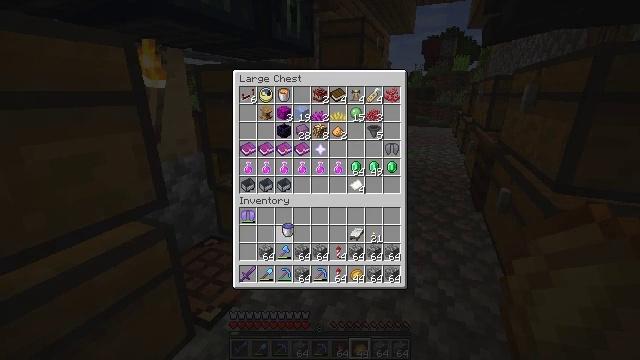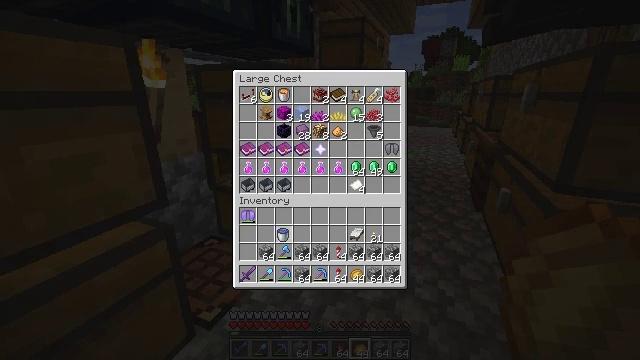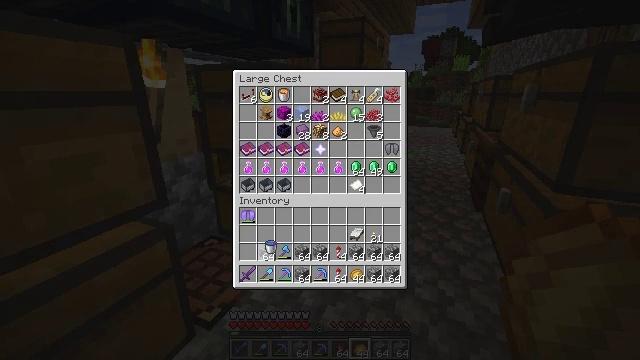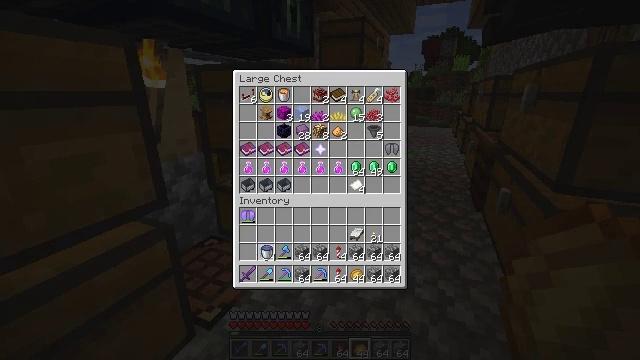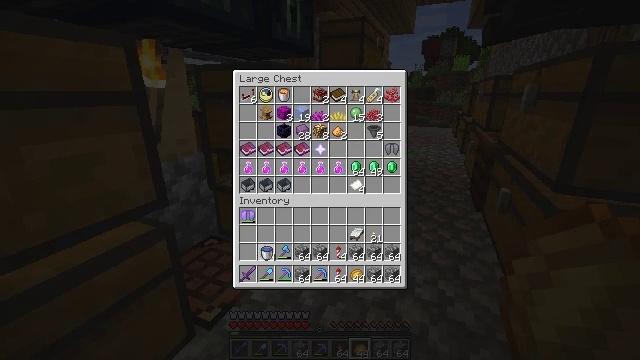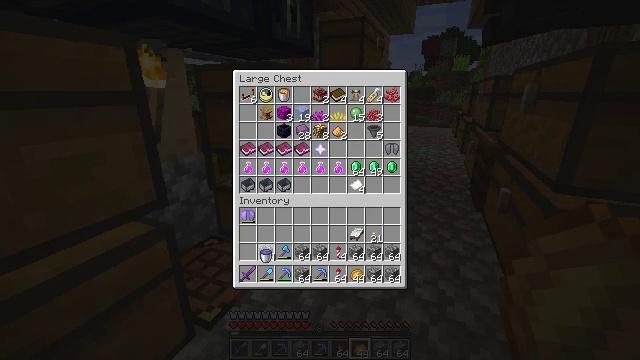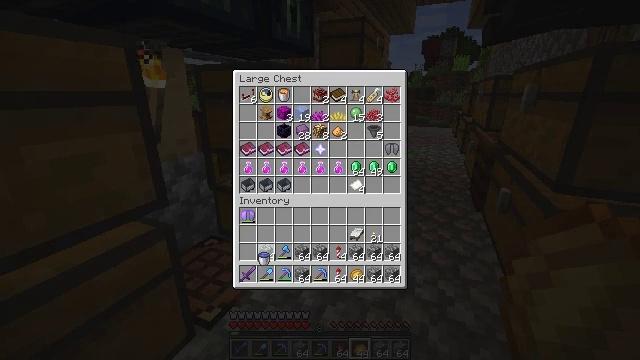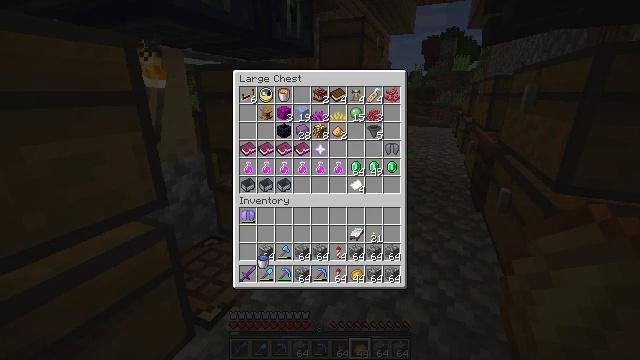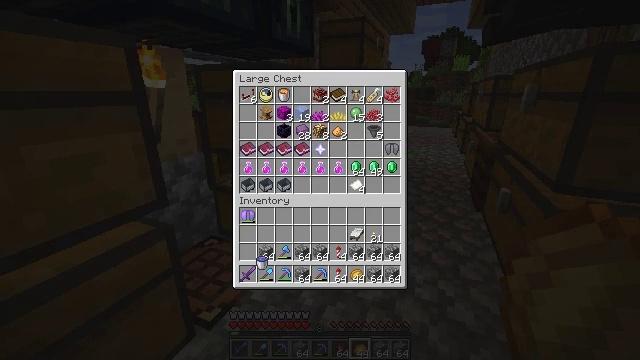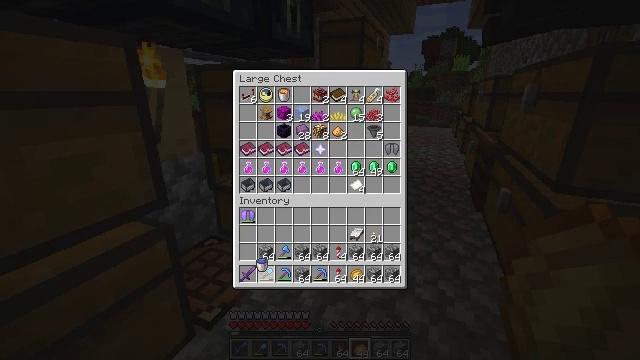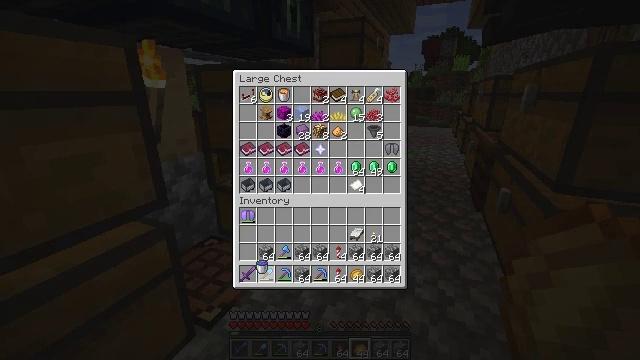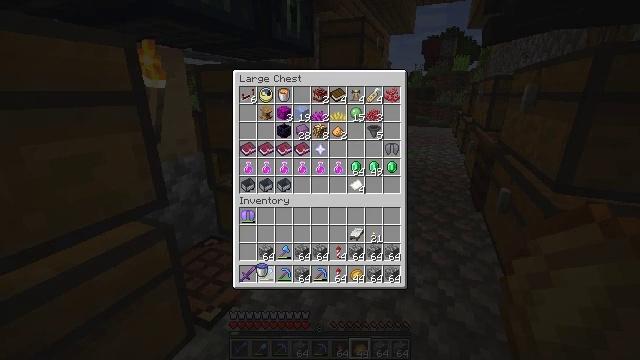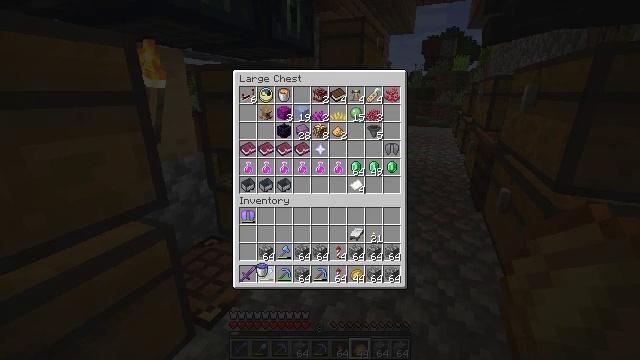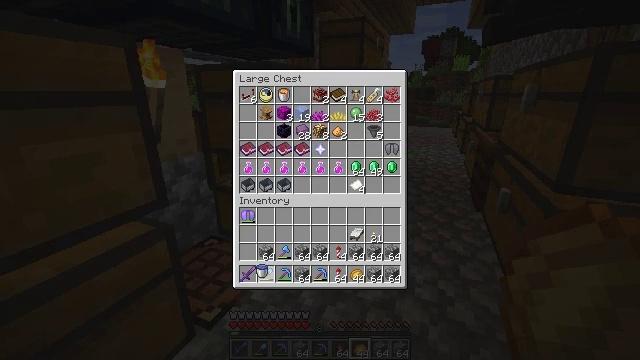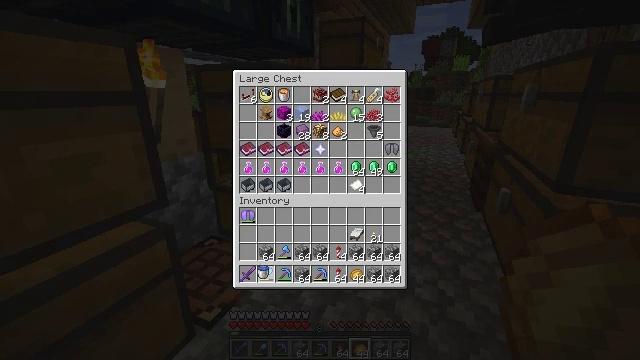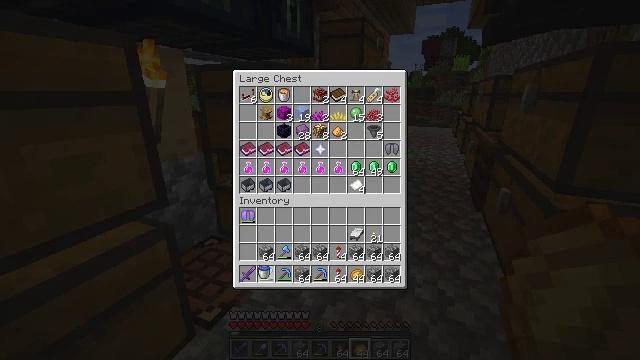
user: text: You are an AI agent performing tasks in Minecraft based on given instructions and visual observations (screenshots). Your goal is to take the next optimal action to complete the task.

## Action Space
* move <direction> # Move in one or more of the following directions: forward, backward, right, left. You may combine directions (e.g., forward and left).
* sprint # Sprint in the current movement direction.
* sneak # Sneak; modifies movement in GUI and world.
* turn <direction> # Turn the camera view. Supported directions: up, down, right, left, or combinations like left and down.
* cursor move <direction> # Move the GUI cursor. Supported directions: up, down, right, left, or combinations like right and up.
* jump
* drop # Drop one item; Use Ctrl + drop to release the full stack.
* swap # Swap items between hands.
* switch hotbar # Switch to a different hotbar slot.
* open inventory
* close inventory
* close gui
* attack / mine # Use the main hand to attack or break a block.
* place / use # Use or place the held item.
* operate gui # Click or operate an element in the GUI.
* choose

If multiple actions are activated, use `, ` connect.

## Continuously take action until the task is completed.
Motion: motion action
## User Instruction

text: Break the ender chest to move it.
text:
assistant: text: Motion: no_op
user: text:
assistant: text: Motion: cursor move left and down
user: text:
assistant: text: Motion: no_op
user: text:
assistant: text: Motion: no_op
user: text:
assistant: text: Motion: no_op
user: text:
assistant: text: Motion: no_op
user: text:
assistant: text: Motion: no_op
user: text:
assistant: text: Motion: no_op
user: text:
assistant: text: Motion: no_op
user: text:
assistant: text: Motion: no_op
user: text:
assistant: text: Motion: no_op
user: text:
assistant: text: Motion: no_op
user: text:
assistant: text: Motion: no_op
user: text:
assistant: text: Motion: no_op
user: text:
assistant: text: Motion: no_op
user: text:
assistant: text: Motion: no_op
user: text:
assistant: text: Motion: no_op
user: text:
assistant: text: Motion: operate gui
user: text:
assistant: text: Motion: operate gui
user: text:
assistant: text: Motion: no_op
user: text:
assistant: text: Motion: no_op
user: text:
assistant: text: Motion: no_op
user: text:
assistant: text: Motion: no_op
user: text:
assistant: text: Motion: no_op
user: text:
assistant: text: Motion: no_op
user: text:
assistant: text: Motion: no_op
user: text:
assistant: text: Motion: no_op
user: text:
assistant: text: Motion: no_op
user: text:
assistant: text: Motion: no_op
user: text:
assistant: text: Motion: operate gui